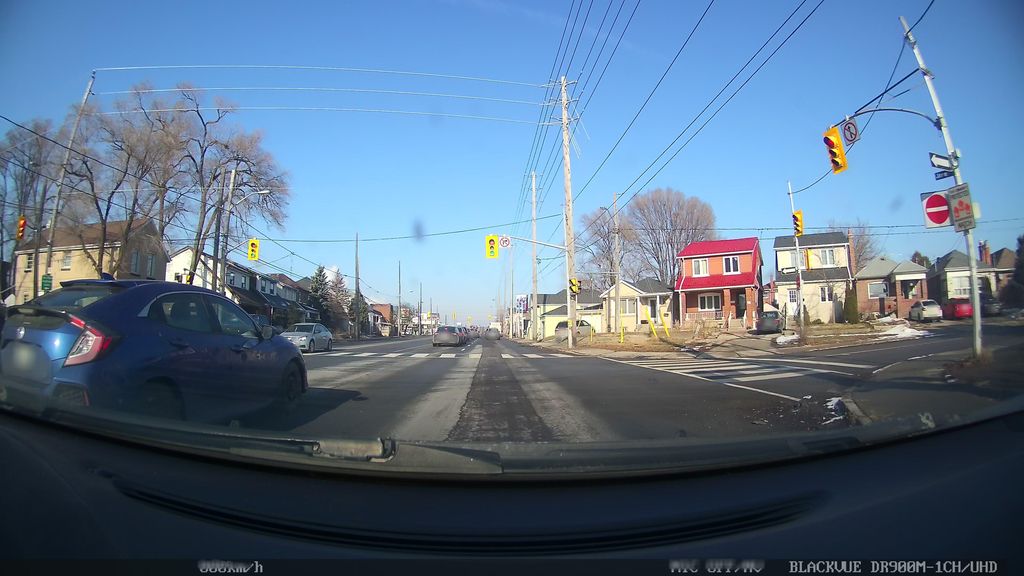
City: toronto